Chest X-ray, PA view. Patient: 8 years old, sex M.
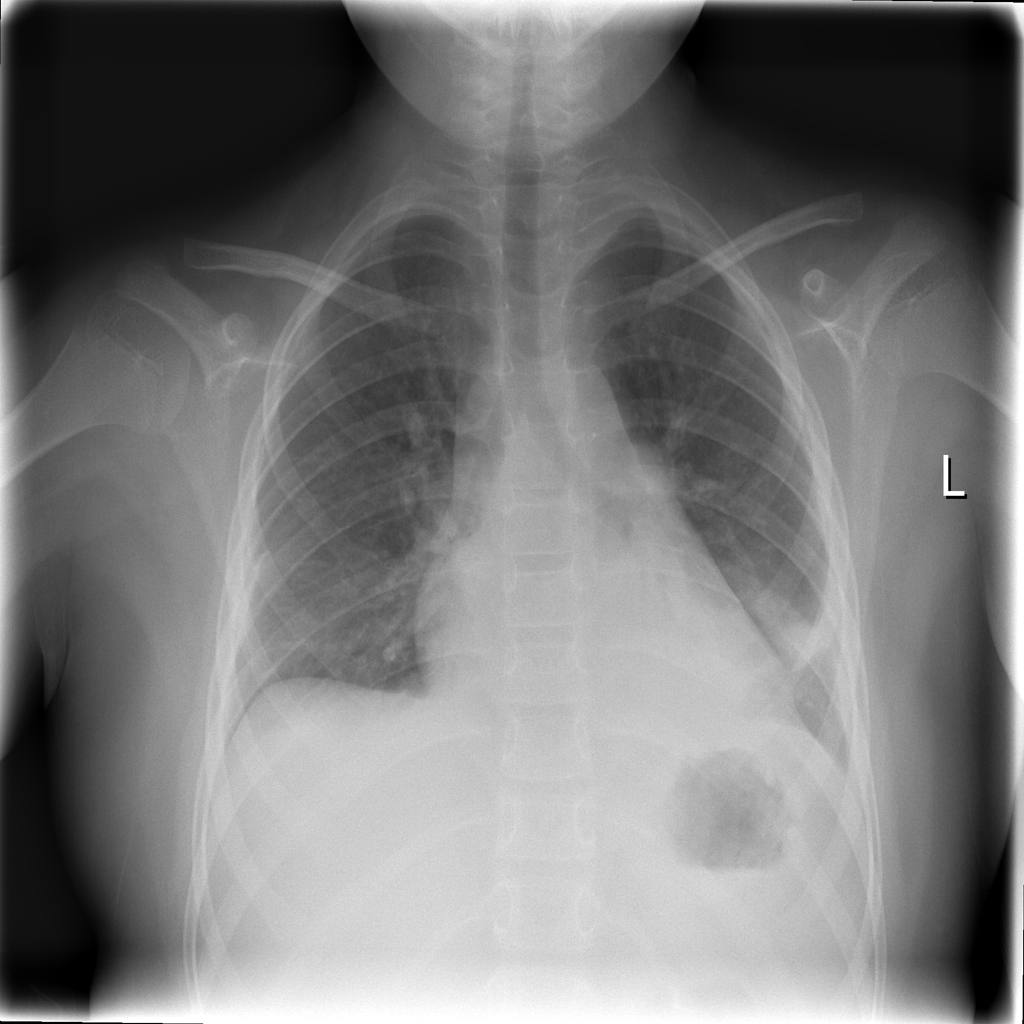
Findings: Atelectasis, Consolidation